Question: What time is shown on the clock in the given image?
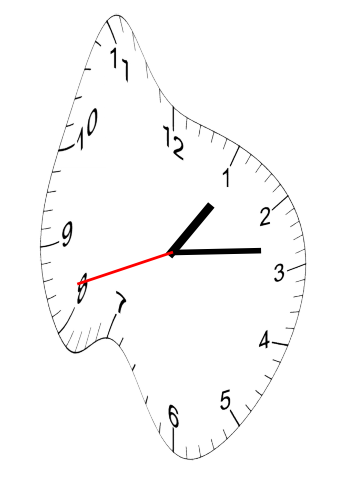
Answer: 01:13:42